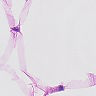
Metastatic tissue present: no